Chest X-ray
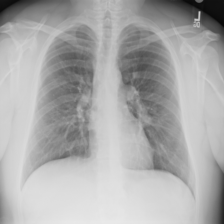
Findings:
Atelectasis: negative
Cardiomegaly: negative
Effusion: negative
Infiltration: negative
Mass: positive
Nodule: positive
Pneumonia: negative
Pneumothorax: negative
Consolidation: negative
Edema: negative
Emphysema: negative
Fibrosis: negative
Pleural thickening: negative
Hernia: negative